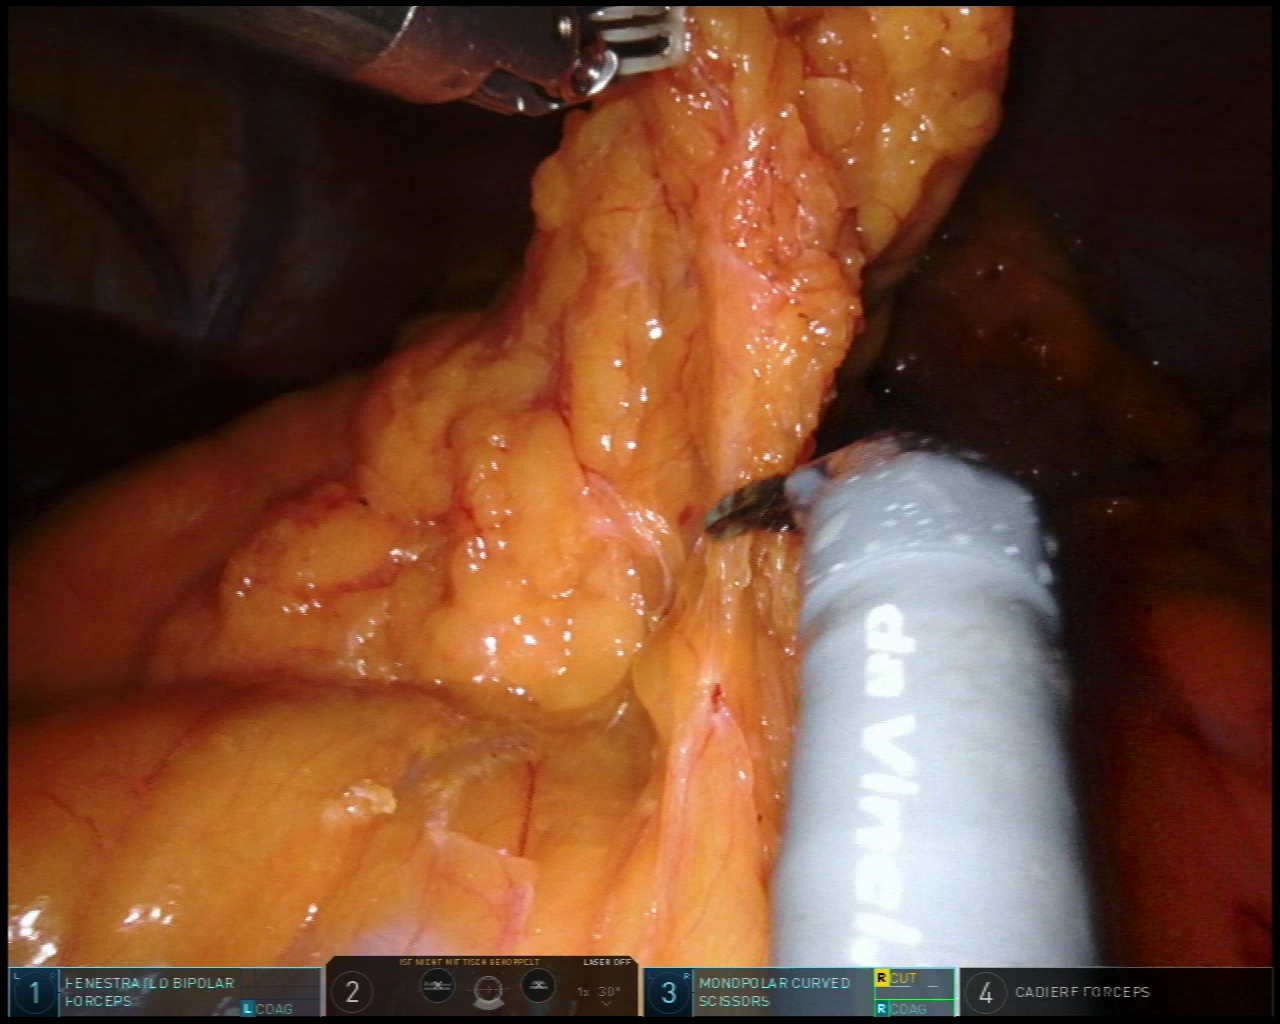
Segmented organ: liver
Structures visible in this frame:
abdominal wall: yes
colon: yes
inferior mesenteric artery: no
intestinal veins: no
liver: yes
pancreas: no
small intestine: no
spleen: no
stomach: no
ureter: no
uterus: no
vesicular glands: no